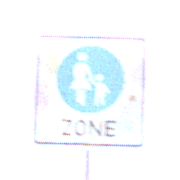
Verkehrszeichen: BeginnFussgaengerzone
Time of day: Midday
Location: Outdoor (Suburban)
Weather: Overcast
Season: NotSpecified
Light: Natural